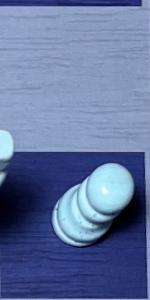
Label: Pawn_White